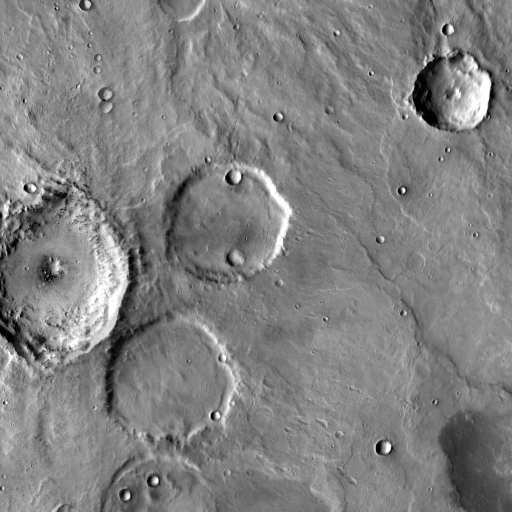
Crater classes present: Background, Other, Buried, Secondary